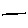
Label: line